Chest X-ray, PA view. Patient: 17 years old, sex F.
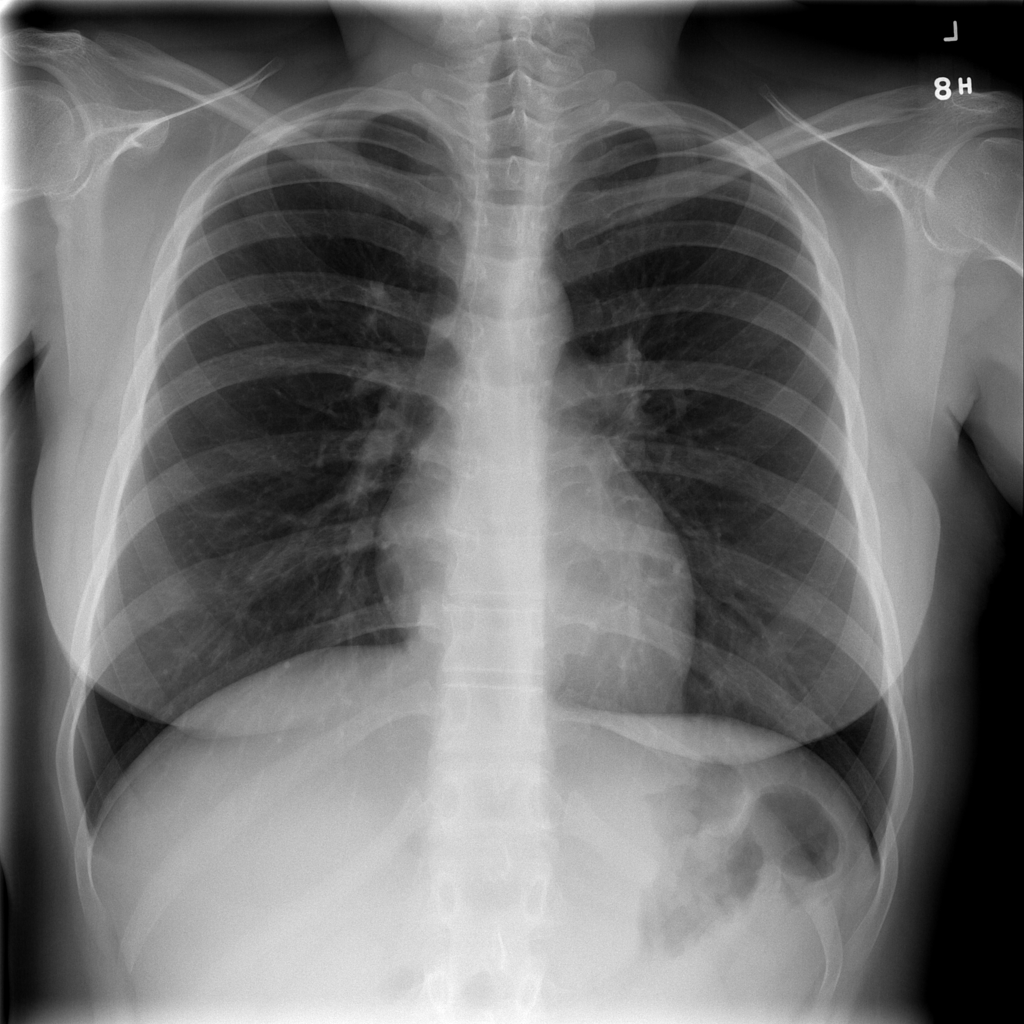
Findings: No Finding